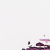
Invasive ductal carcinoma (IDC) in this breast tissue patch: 0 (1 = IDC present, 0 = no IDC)